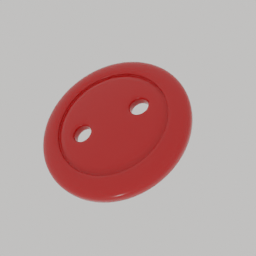
Label: people